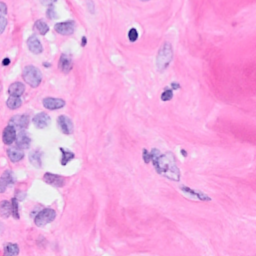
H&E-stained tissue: Breast